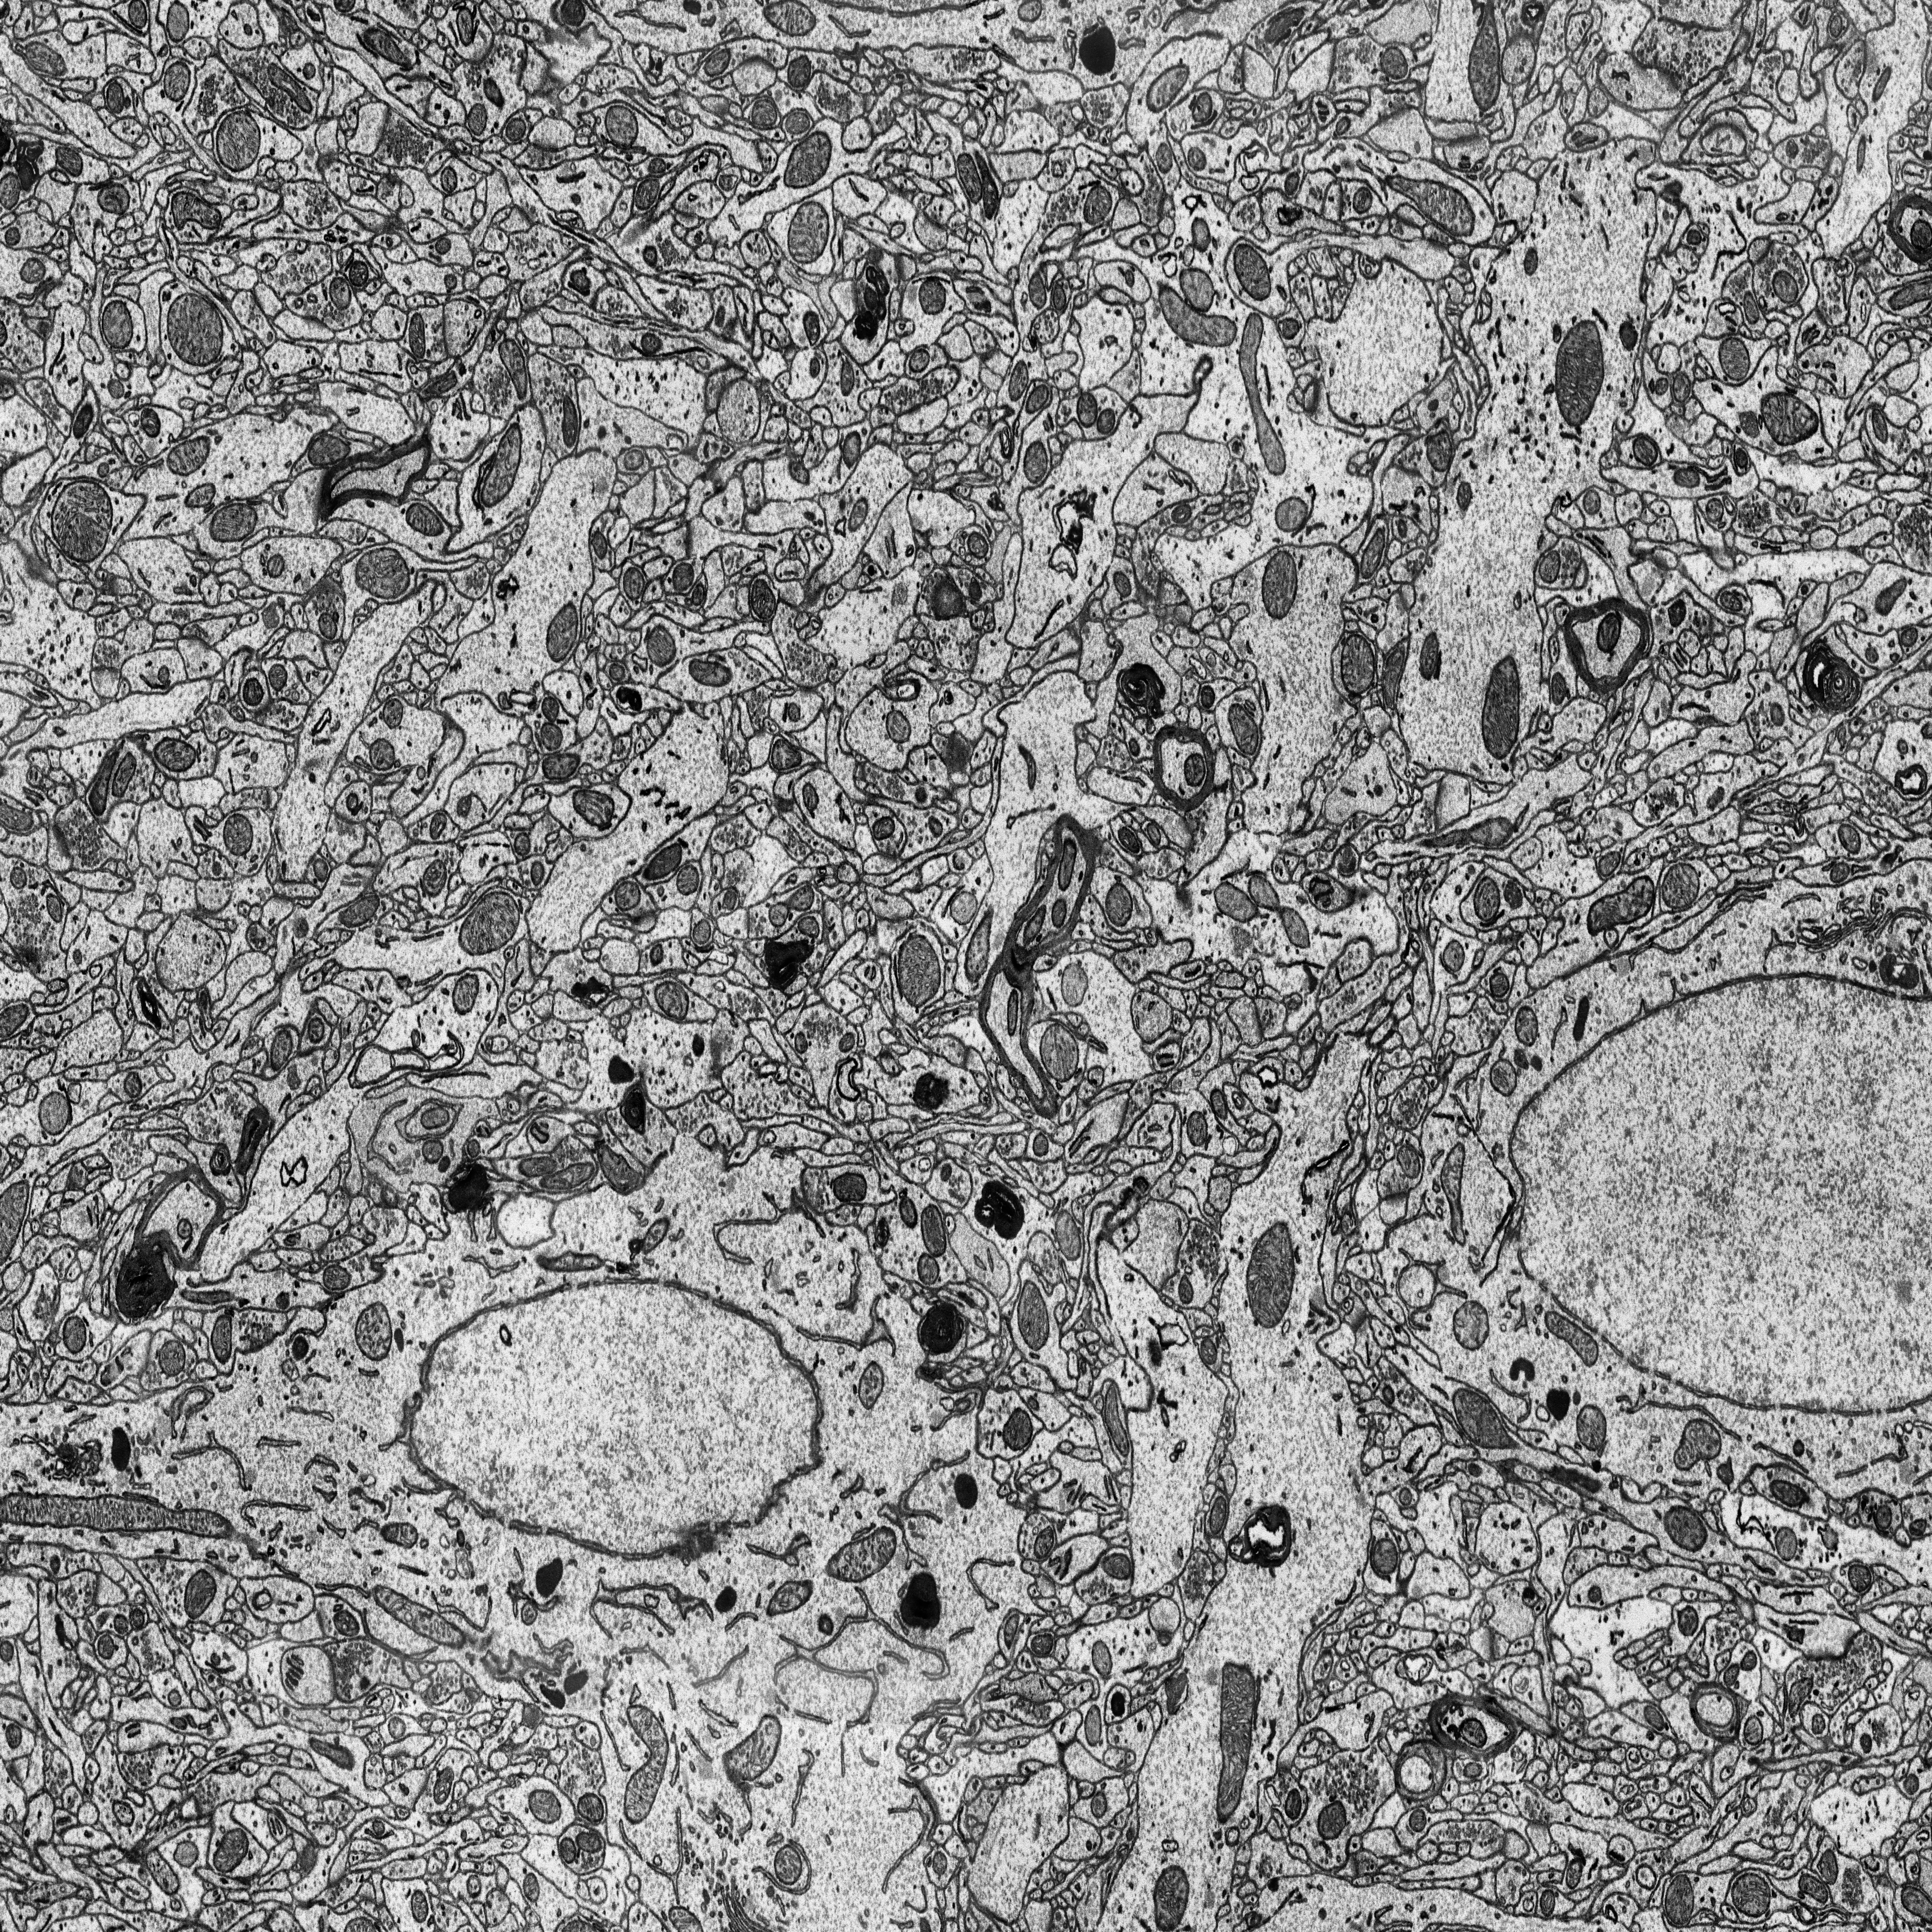
Electron microscopy slice of rat cortex tissue
Slice depth (z): 200
Mitochondria instances in slice: 360